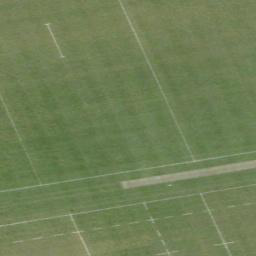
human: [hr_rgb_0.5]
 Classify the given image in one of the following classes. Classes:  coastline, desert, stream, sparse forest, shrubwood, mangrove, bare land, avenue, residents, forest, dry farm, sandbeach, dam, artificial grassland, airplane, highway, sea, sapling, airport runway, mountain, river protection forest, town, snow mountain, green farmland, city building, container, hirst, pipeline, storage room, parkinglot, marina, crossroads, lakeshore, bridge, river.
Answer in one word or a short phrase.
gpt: artificial grassland